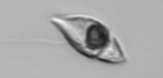
Label: Amphidinium